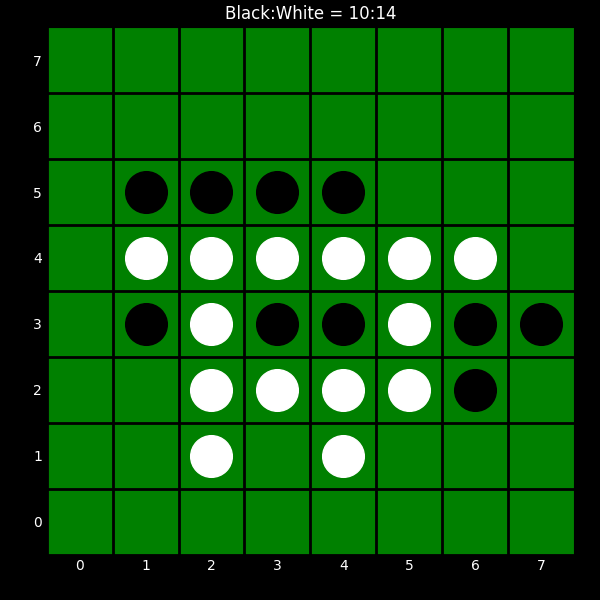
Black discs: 10
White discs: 14